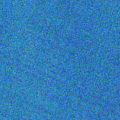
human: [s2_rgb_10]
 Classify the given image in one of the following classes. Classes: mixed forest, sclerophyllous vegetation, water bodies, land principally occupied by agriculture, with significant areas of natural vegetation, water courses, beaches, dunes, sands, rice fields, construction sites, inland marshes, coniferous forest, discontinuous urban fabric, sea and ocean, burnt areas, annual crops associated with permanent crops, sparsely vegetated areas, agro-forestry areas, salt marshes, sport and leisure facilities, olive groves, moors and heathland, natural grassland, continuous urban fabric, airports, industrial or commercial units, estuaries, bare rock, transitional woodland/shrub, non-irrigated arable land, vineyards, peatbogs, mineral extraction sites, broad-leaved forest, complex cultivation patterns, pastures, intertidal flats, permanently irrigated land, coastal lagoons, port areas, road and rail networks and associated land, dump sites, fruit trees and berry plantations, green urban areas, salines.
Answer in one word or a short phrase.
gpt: sea and ocean